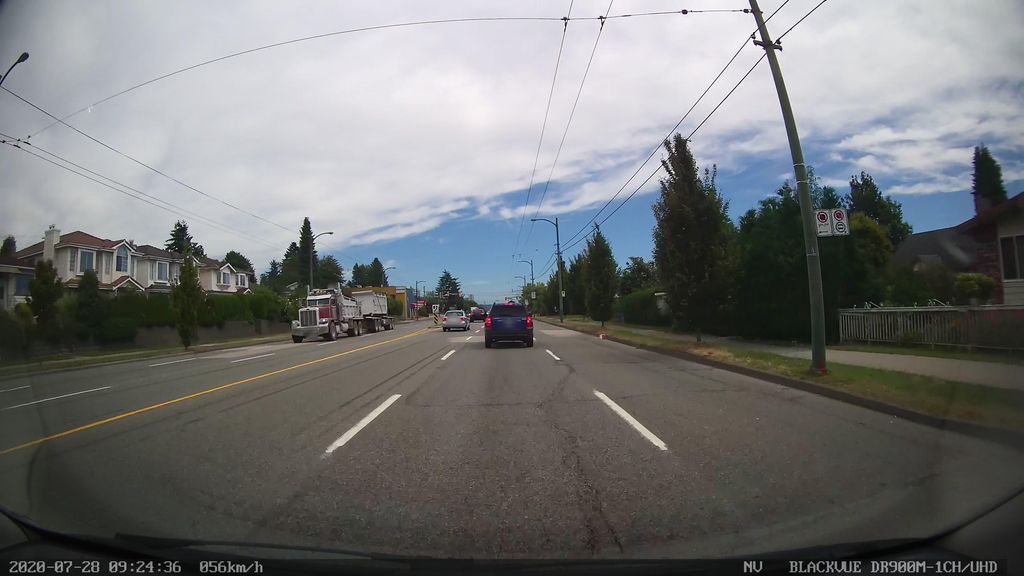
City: vancouver